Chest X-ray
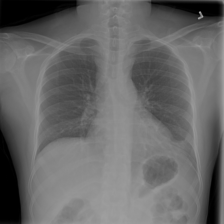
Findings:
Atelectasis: negative
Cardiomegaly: negative
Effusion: negative
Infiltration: negative
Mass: negative
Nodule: negative
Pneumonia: negative
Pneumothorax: negative
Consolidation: negative
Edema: negative
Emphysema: negative
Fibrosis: negative
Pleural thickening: positive
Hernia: negative